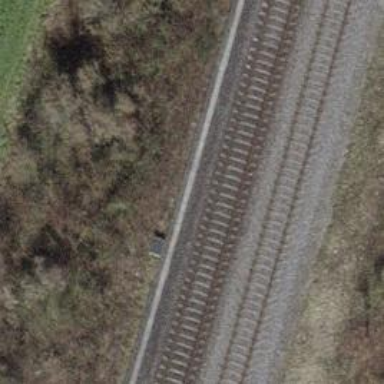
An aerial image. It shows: Single-track railway with electrified contact lines.